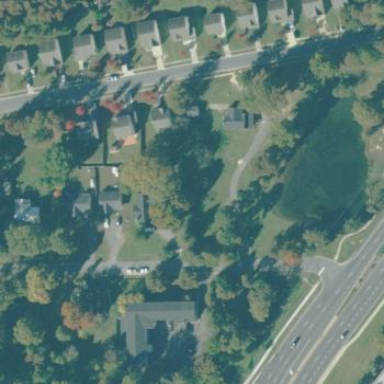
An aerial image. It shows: Residential area composed of single-family homes.